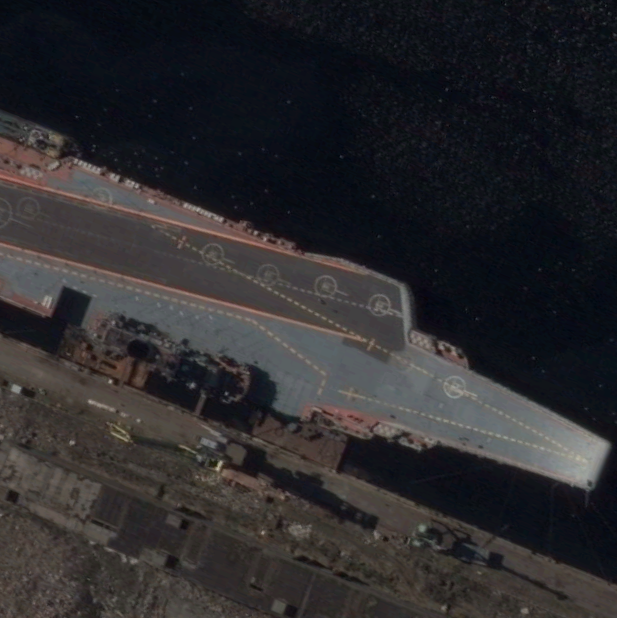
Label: Kuznetsov-class_aircraft_carrier